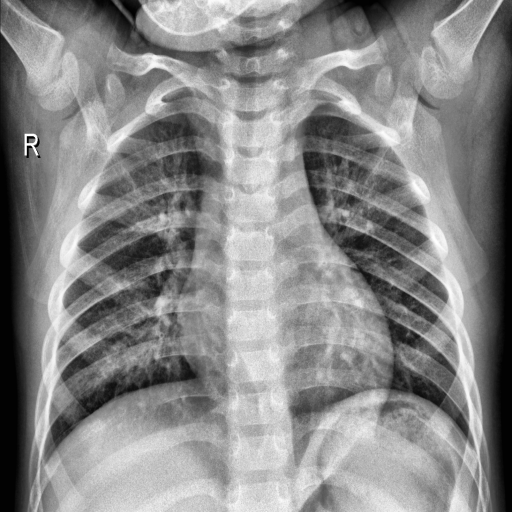
Finding: NORMAL